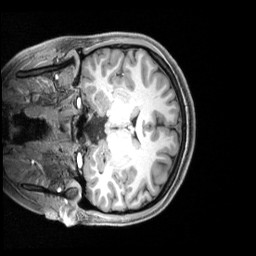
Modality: T1w
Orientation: coronal
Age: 21
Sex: female
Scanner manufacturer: siemens
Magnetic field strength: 3 T
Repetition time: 2.4 s
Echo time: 0.00219 s